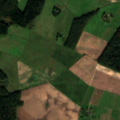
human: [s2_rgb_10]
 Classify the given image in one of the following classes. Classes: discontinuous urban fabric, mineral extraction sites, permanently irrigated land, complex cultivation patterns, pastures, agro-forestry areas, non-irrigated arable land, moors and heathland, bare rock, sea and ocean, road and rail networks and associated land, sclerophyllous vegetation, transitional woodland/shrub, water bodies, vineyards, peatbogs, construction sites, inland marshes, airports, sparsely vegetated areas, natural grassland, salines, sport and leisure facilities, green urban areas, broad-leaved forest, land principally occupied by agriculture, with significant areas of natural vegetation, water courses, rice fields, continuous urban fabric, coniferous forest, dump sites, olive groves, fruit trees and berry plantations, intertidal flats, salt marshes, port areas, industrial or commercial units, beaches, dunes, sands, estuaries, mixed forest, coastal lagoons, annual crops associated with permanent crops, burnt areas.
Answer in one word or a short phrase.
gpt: non-irrigated arable land, complex cultivation patterns, mixed forest